Interaction volume radius: 5 \u00c5
Interaction volume height: 10 \u00c5
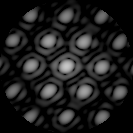
Disorder parameter: 0.09138